Interaction volume radius: 5 \u00c5
Interaction volume height: 30 \u00c5
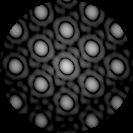
Disorder parameter: 0.01626